Field crop: tomato
Growth stage: 1
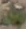
Species: solanum